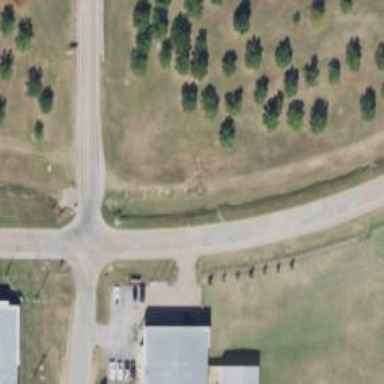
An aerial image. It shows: Tertiary road with frontage road along it.